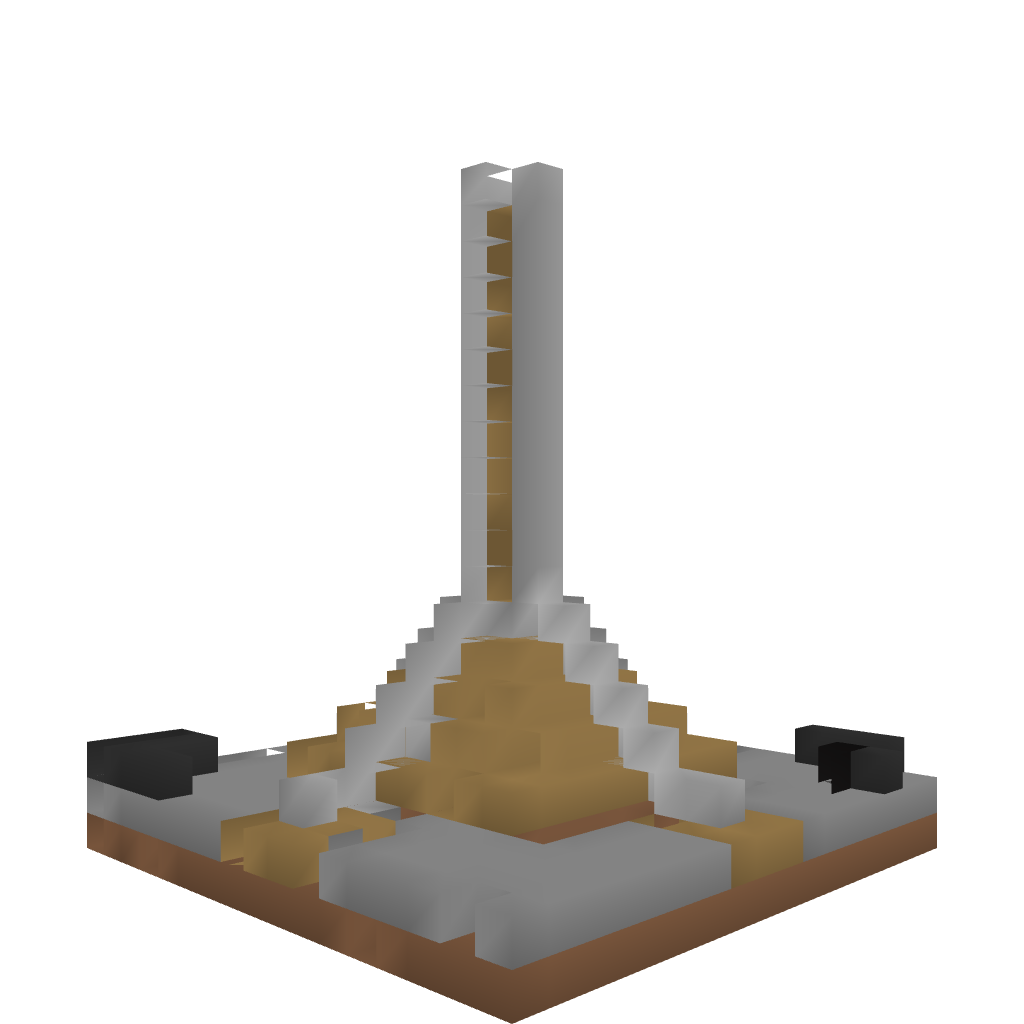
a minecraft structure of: Water fountain!